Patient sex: M
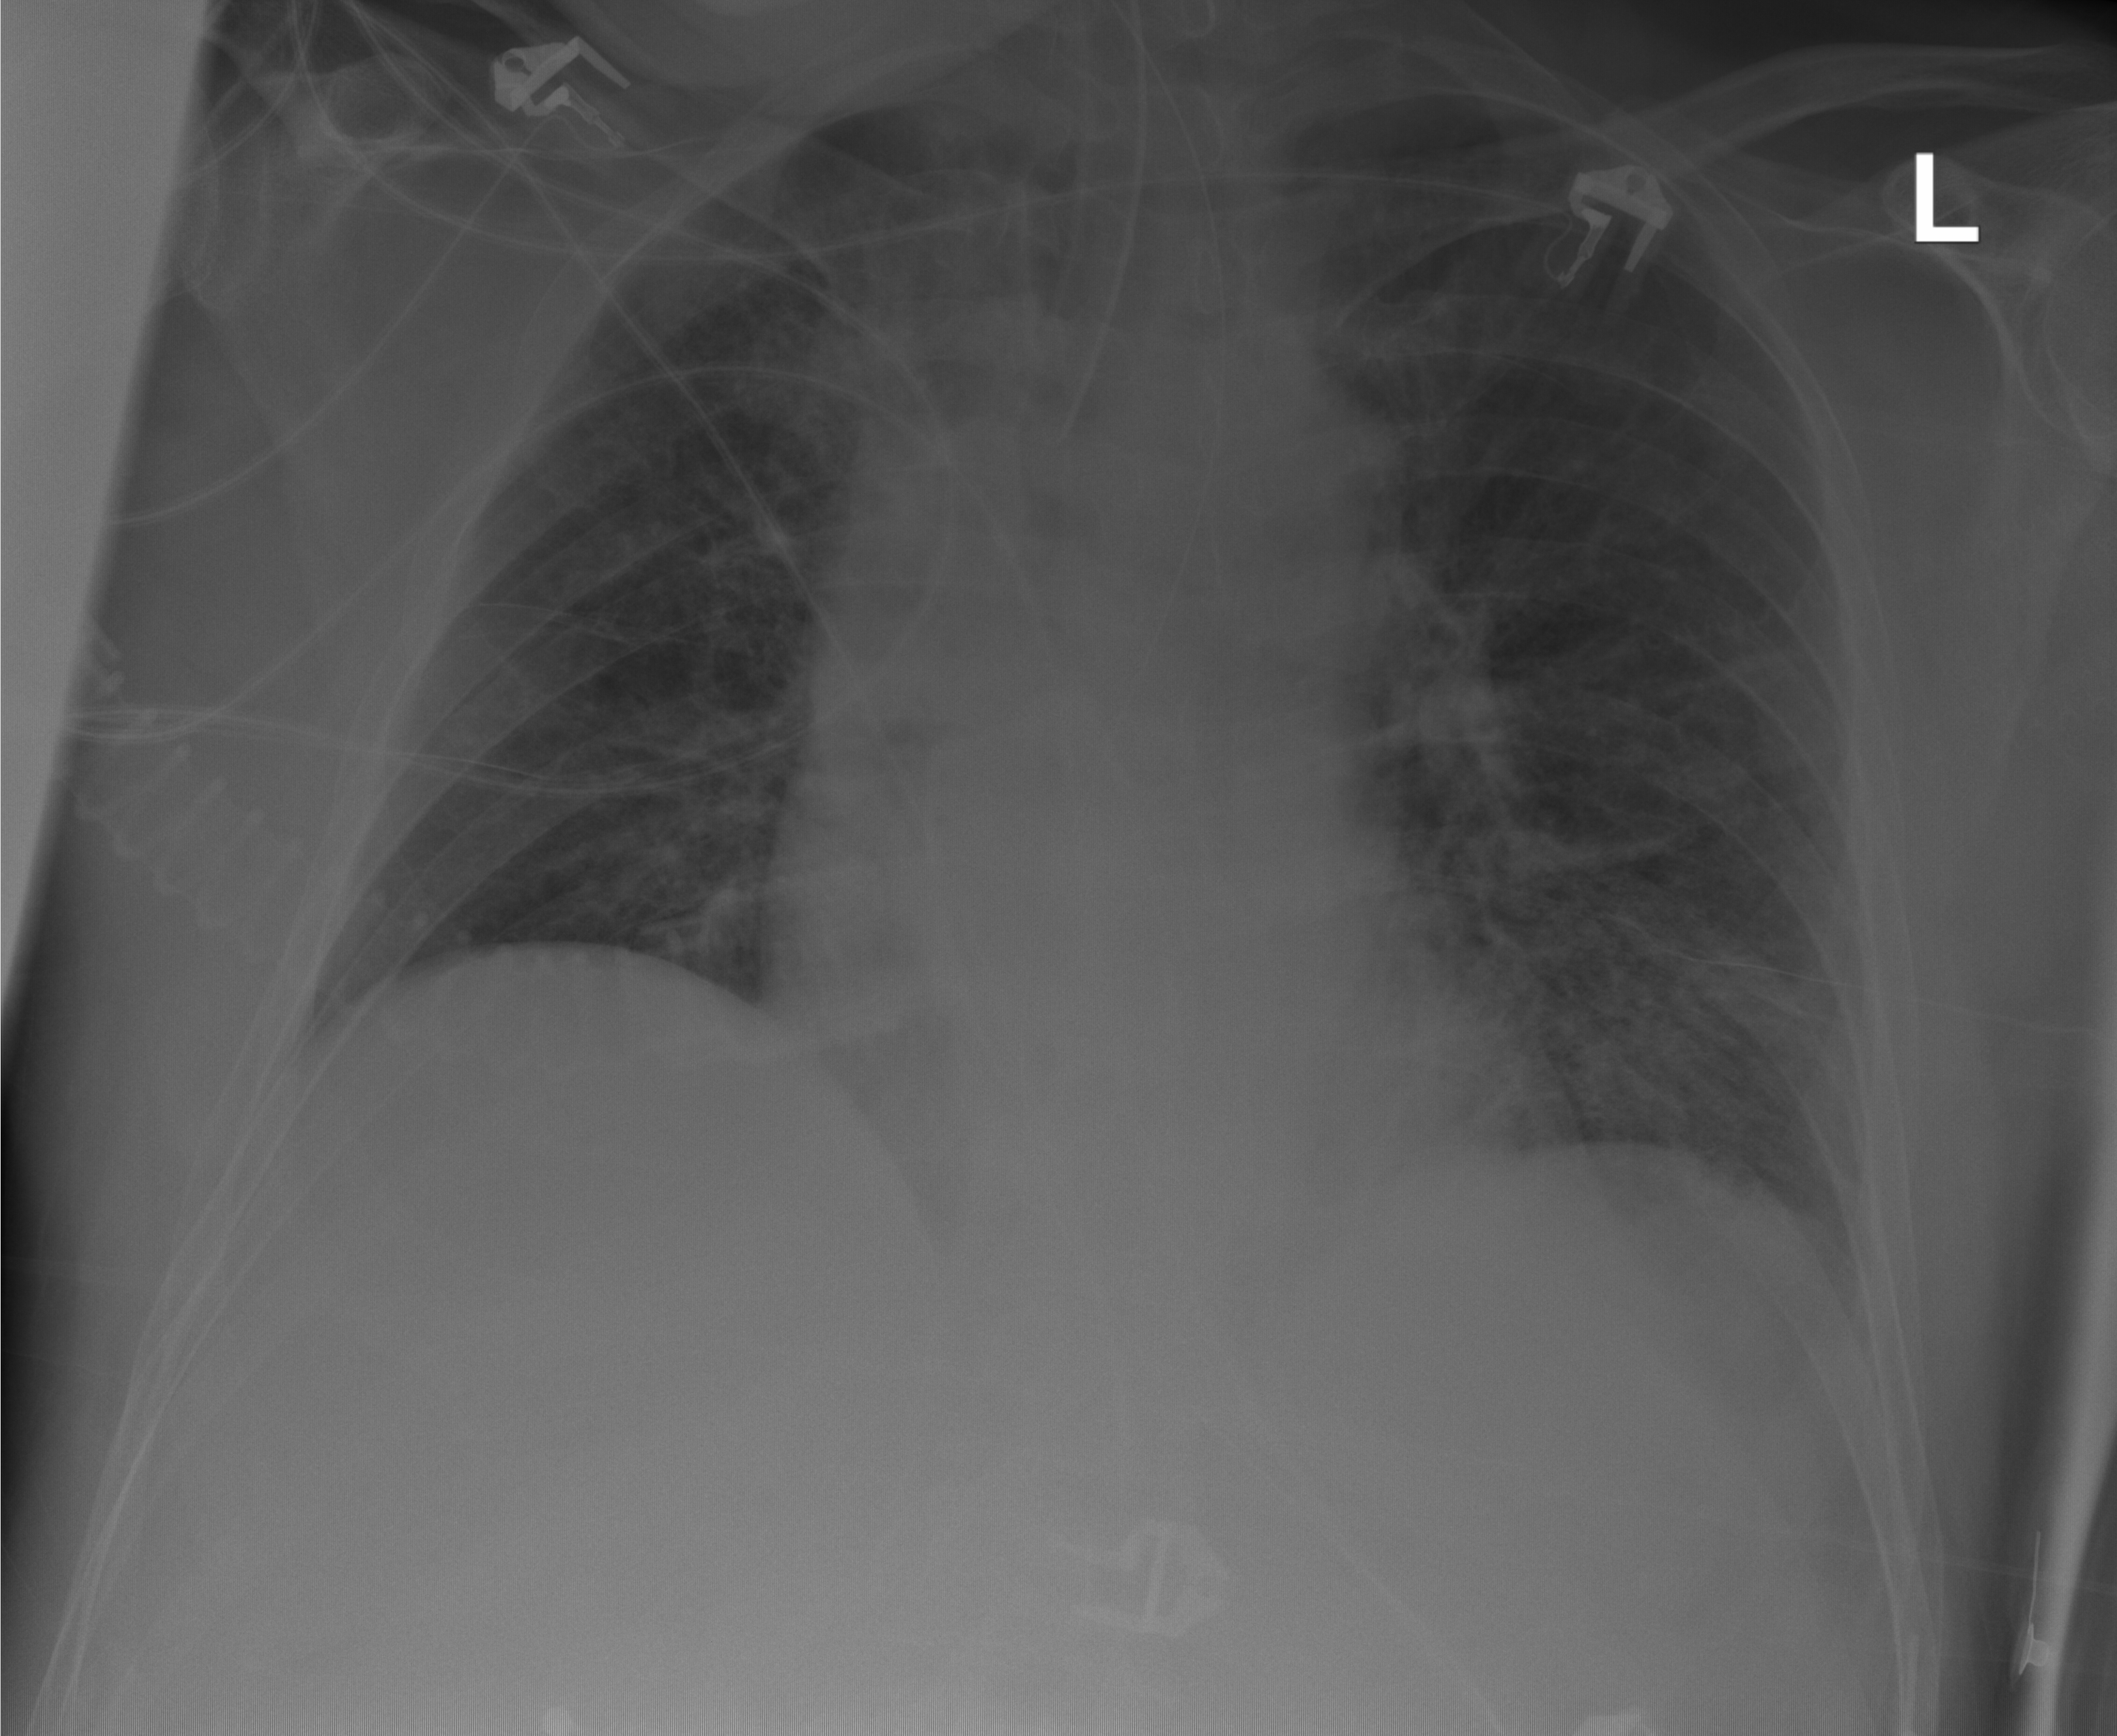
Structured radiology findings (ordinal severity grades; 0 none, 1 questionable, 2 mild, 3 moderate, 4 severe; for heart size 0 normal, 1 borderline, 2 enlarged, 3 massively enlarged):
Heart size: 0
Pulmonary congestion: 0
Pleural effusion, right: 0
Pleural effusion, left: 1
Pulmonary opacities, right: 2
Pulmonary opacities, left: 3
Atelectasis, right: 2
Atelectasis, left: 2